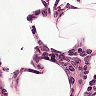
Metastatic tissue present: no